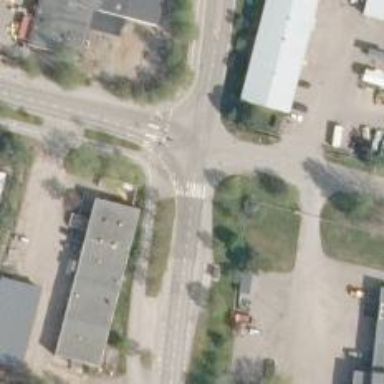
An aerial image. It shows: Uncontrolled crossing on the road.